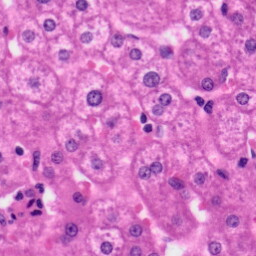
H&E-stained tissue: Liver